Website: walmart
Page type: billing-address
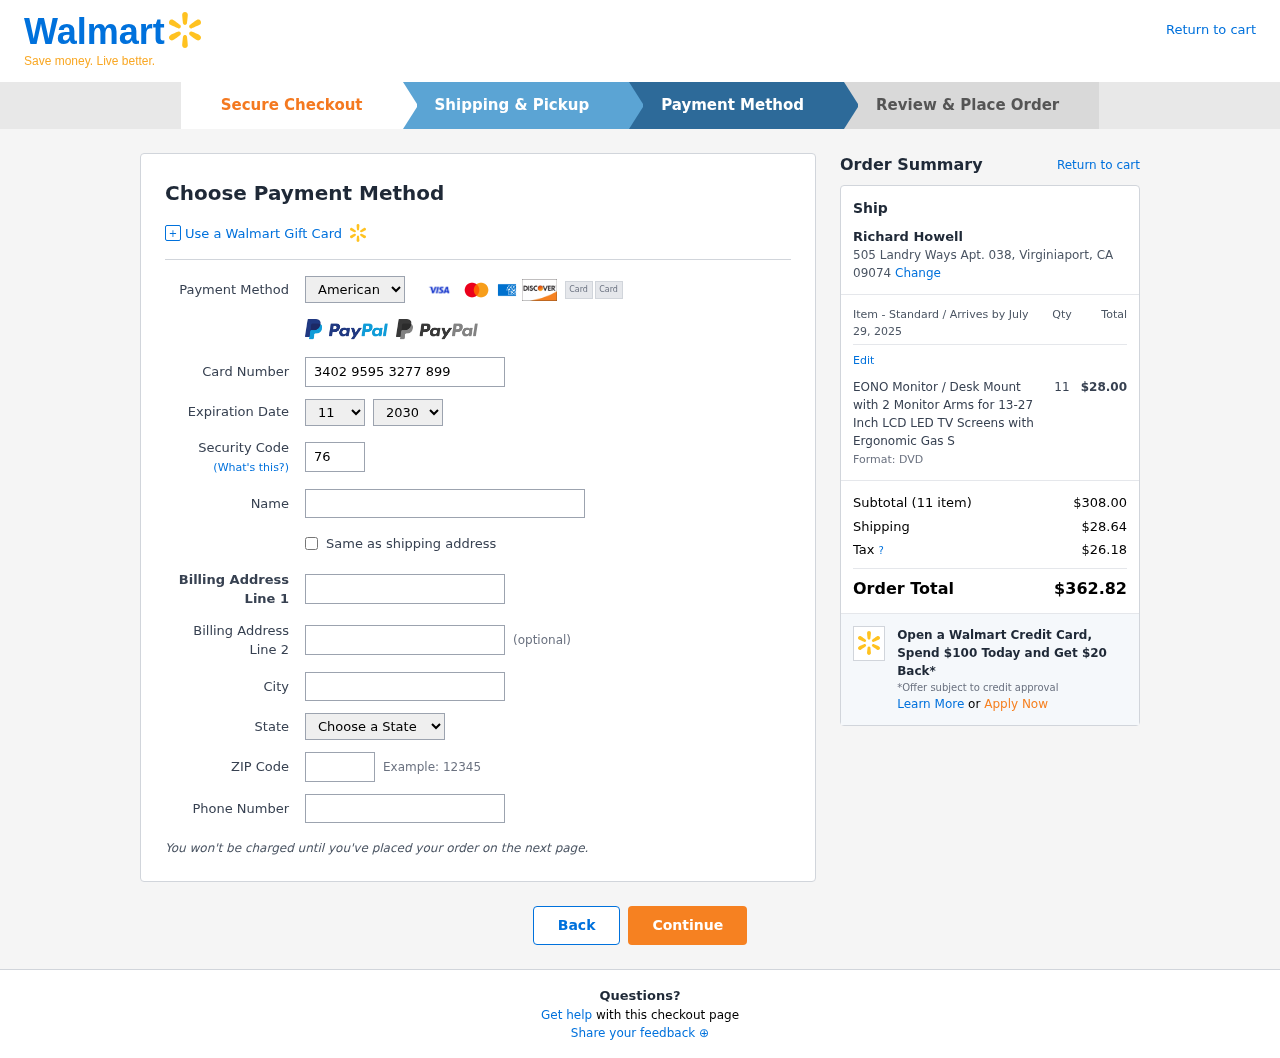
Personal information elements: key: PII_CARD_CVV
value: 7667
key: PII_CARD_EXPIRY_MONTH
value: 11
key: PII_CARD_EXPIRY_YEAR
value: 30
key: PII_CARD_NUMBER
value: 3402 9595 3277 899
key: PII_CARD_TYPE
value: American Express
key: PII_CITY
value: Virginiaport
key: PII_CITY_STATE_ZIP
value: Virginiaport, CA 09074
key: PII_FULLNAME
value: Richard Howell
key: PII_PHONE
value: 8806936488
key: PII_POSTCODE
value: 09074
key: PII_STATE
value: California
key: PII_STREET
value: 505 Landry Ways Apt. 038
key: PII_FULLNAME2
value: Richard Howell
Product elements: key: PRODUCT1_NAME
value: EONO Monitor / Desk Mount with 2 Monitor Arms for 13-27 Inch LCD LED TV Screens with Ergonomic Gas S
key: PRODUCT1_PRICE
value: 28
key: PRODUCT1_QUANTITY
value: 11
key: PRODUCT1_DESC
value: Format: DVD
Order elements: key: ORDER_DELIVERY_DATE
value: July 29, 2025
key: ORDER_NUM_ITEMS
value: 11
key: ORDER_SUBTOTAL
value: $308.00
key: ORDER_SHIPPING_COST
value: $28.64
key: ORDER_TAX
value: $26.18
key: ORDER_TOTAL
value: $362.82